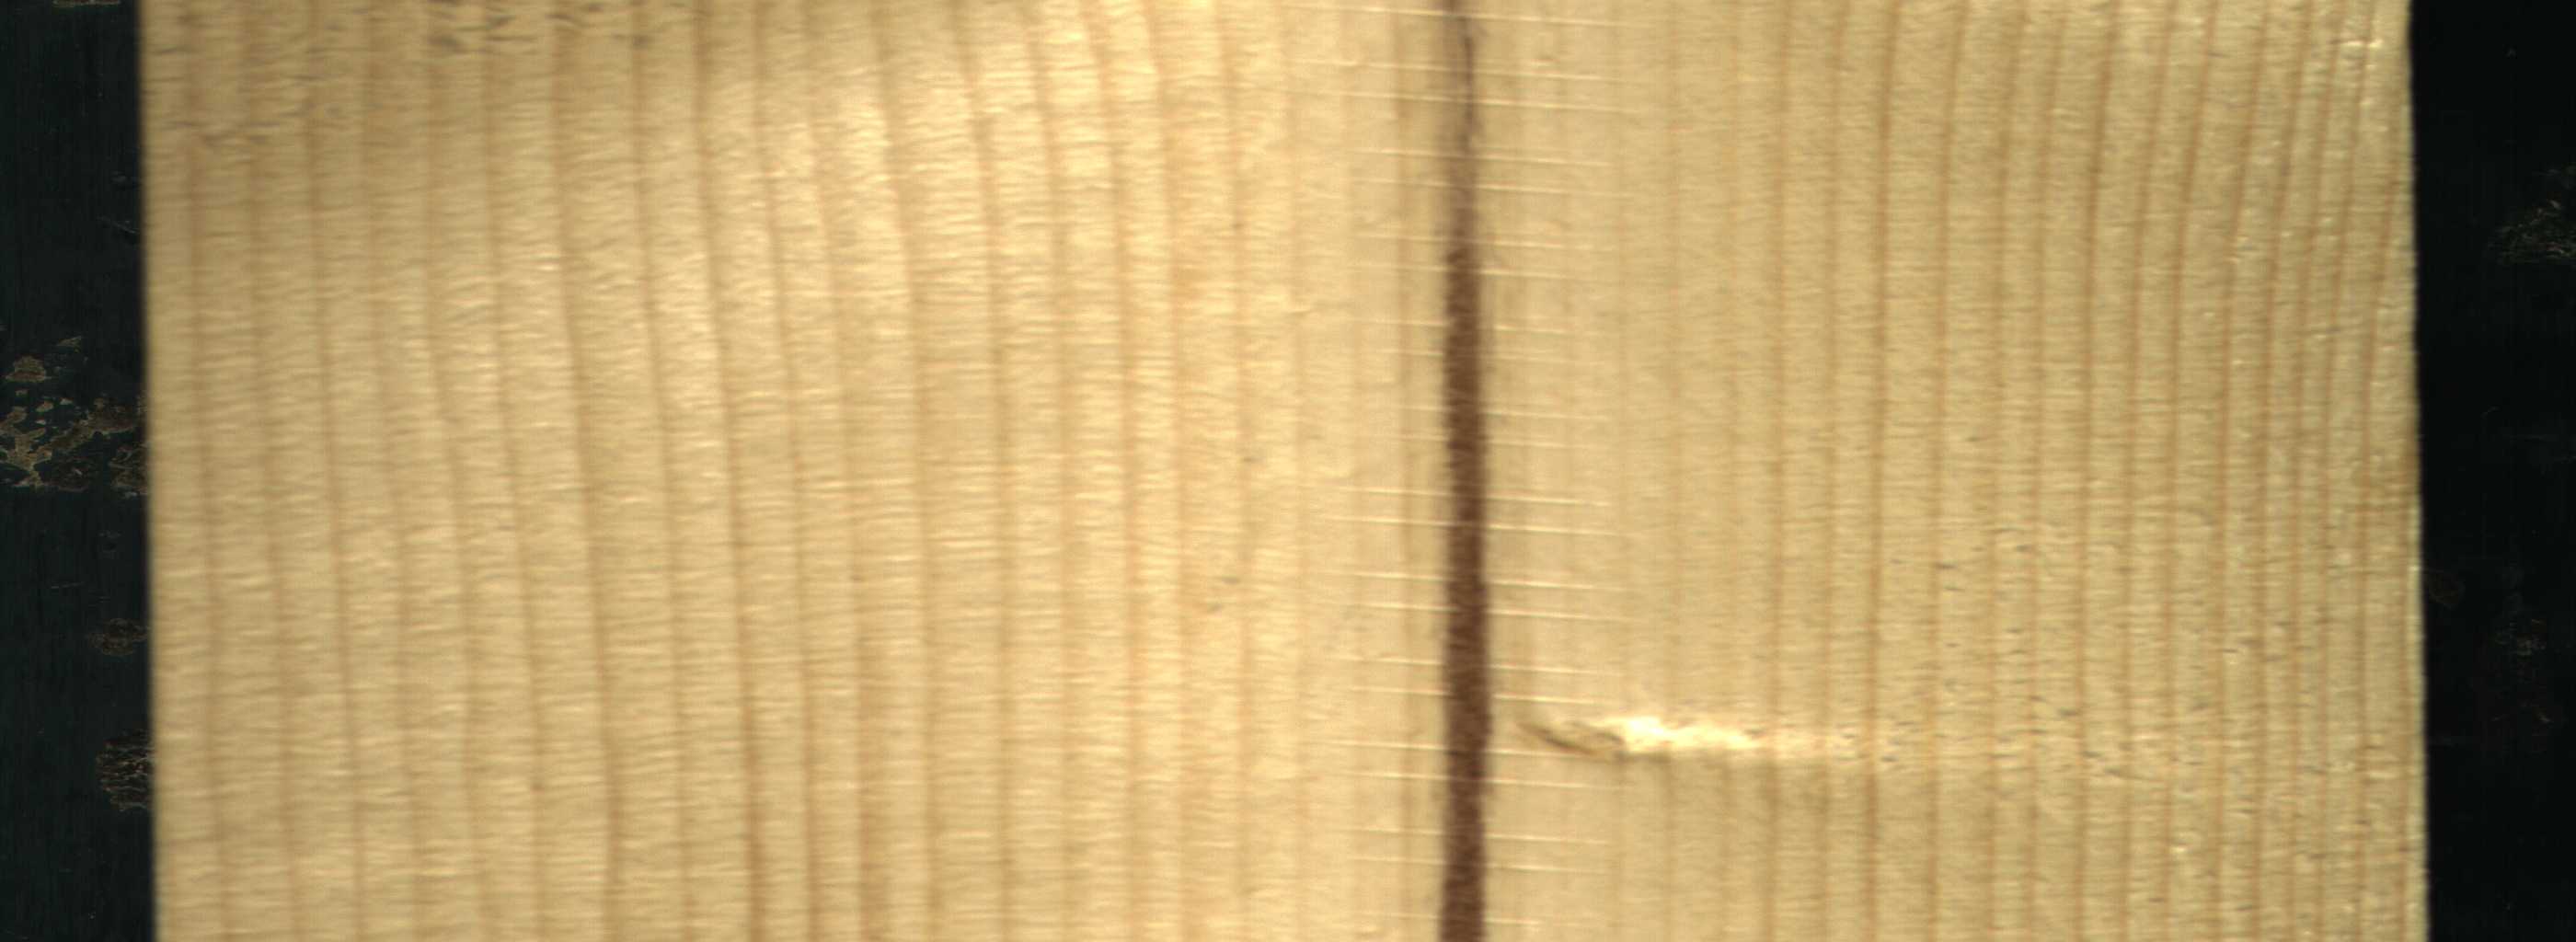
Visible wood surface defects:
Marrow